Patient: sex F, age 56
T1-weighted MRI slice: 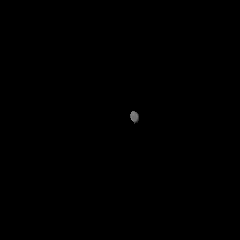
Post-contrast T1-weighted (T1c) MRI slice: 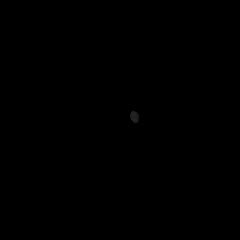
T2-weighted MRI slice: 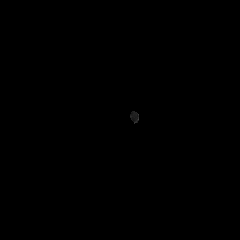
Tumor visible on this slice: no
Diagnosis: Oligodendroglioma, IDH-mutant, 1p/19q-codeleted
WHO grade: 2